Question: I use expressJs and today i got errors . i reinstall node.js and expressJs but my problem is not solve . when i use and run auto-generating express app or when run my other app i got errors like this .
localserver error
'''
500 Error: C:\express-app est estiews\layout.jade:1<br/> > 1| doctype 5 <br/> 2| html <br/> 3| head <br/> 4| title= title <br/><br/>'doctype 5' is deprecated, you must now use 'doctype html'
'''
screenShots CMD

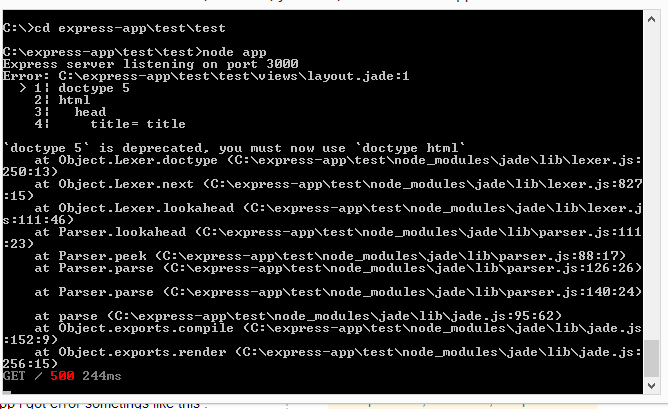
Answer: The error message says how to resolve it:
'''
'doctype 5' is deprecated, you must now use 'doctype html'
'''
Just change the '5' to 'html' at the start of '_layout.jade':
'''
doctype html
html
head
title= title
# ...
'''
This was one of quite a few changes made with the <URL>:
> - '5''html'